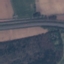
Label: Highway